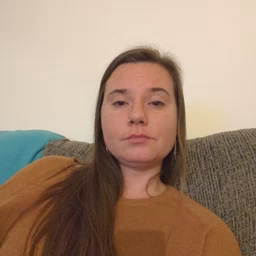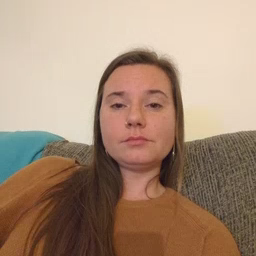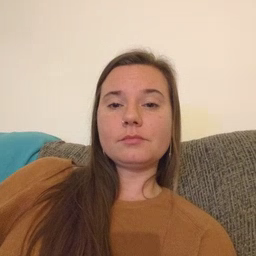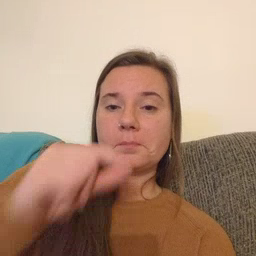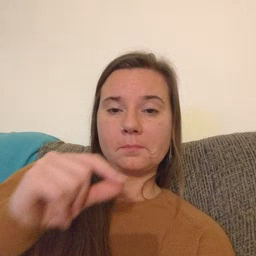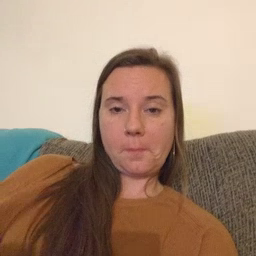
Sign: pen